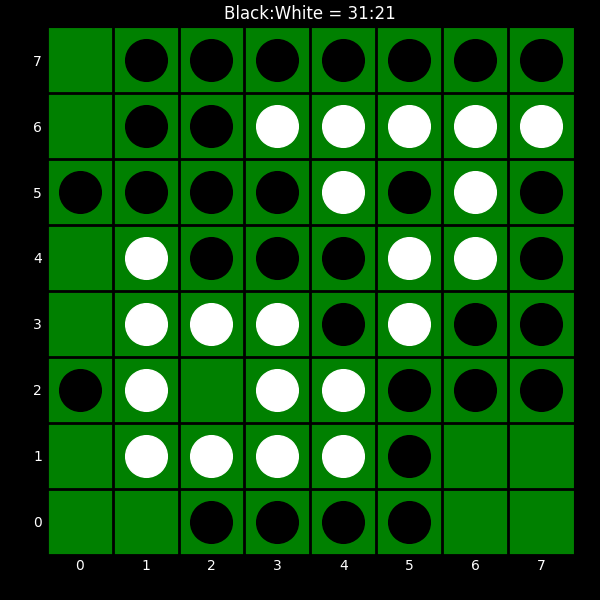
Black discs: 31
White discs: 21